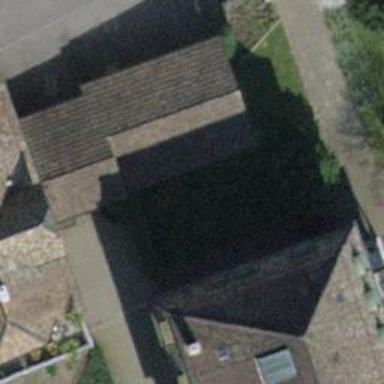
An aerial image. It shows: Group of garages.